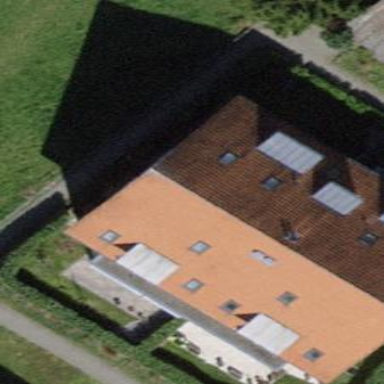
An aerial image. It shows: Pitched roof building.